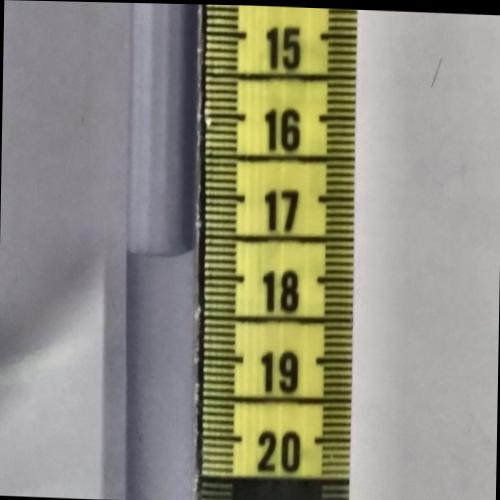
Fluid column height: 17.7 cm